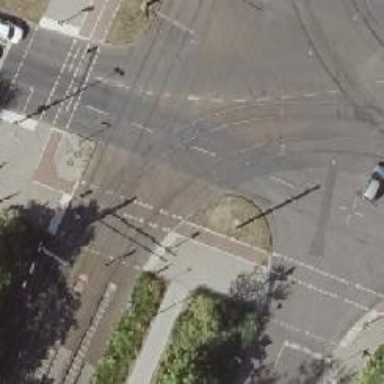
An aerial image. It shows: Railway crossing.